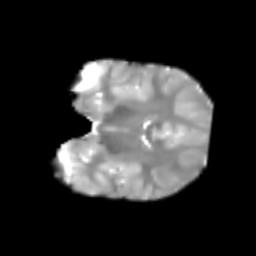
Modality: T2w
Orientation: coronal
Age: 6
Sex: female
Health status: healthy